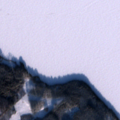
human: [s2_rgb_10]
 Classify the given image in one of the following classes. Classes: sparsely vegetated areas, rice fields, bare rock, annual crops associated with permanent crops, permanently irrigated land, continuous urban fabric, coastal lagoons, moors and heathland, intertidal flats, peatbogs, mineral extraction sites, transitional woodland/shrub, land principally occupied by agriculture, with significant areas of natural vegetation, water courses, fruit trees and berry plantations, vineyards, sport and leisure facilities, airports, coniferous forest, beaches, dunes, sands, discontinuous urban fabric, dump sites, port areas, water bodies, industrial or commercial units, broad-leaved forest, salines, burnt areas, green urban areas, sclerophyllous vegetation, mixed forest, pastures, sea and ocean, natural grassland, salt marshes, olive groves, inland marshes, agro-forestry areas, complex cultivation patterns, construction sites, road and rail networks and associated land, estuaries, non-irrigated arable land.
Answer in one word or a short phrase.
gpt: coniferous forest, mixed forest, water bodies